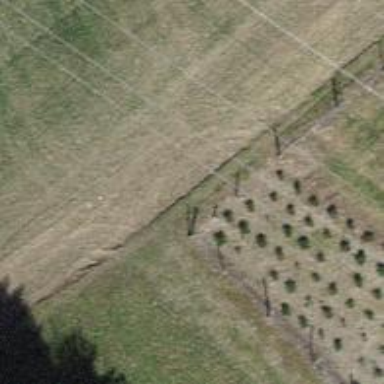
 and having very horrible level of smoothness."